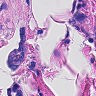
Metastatic tissue present: yes